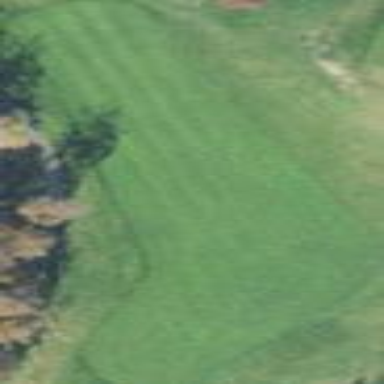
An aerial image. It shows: Golf fairway surrounded by grass.